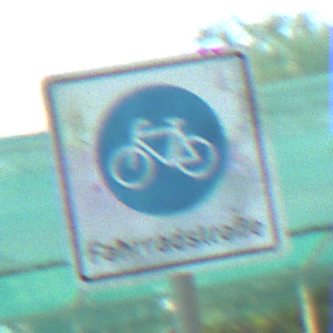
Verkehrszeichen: BeginnFahrradstrasse
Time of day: MorningAfternoon
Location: Roofed (Special)
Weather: PartlyCloudy
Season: NotSpecified
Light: Natural